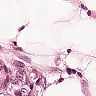
Metastatic tissue present: yes